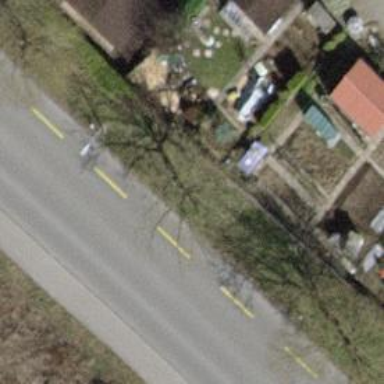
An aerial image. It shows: Street marked by trees.